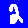
Digit: 2